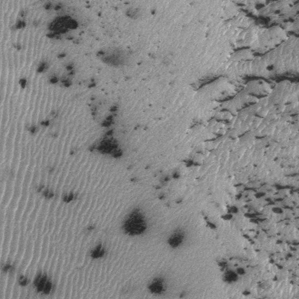
Label: frost